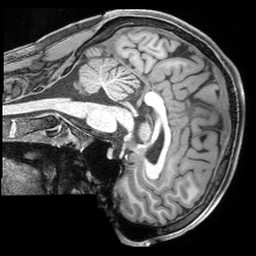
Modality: T1w
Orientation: sagittal
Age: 28
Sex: male
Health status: healthy
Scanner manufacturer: siemens
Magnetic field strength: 3 T
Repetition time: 2.4 s
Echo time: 0.00194 s